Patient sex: M
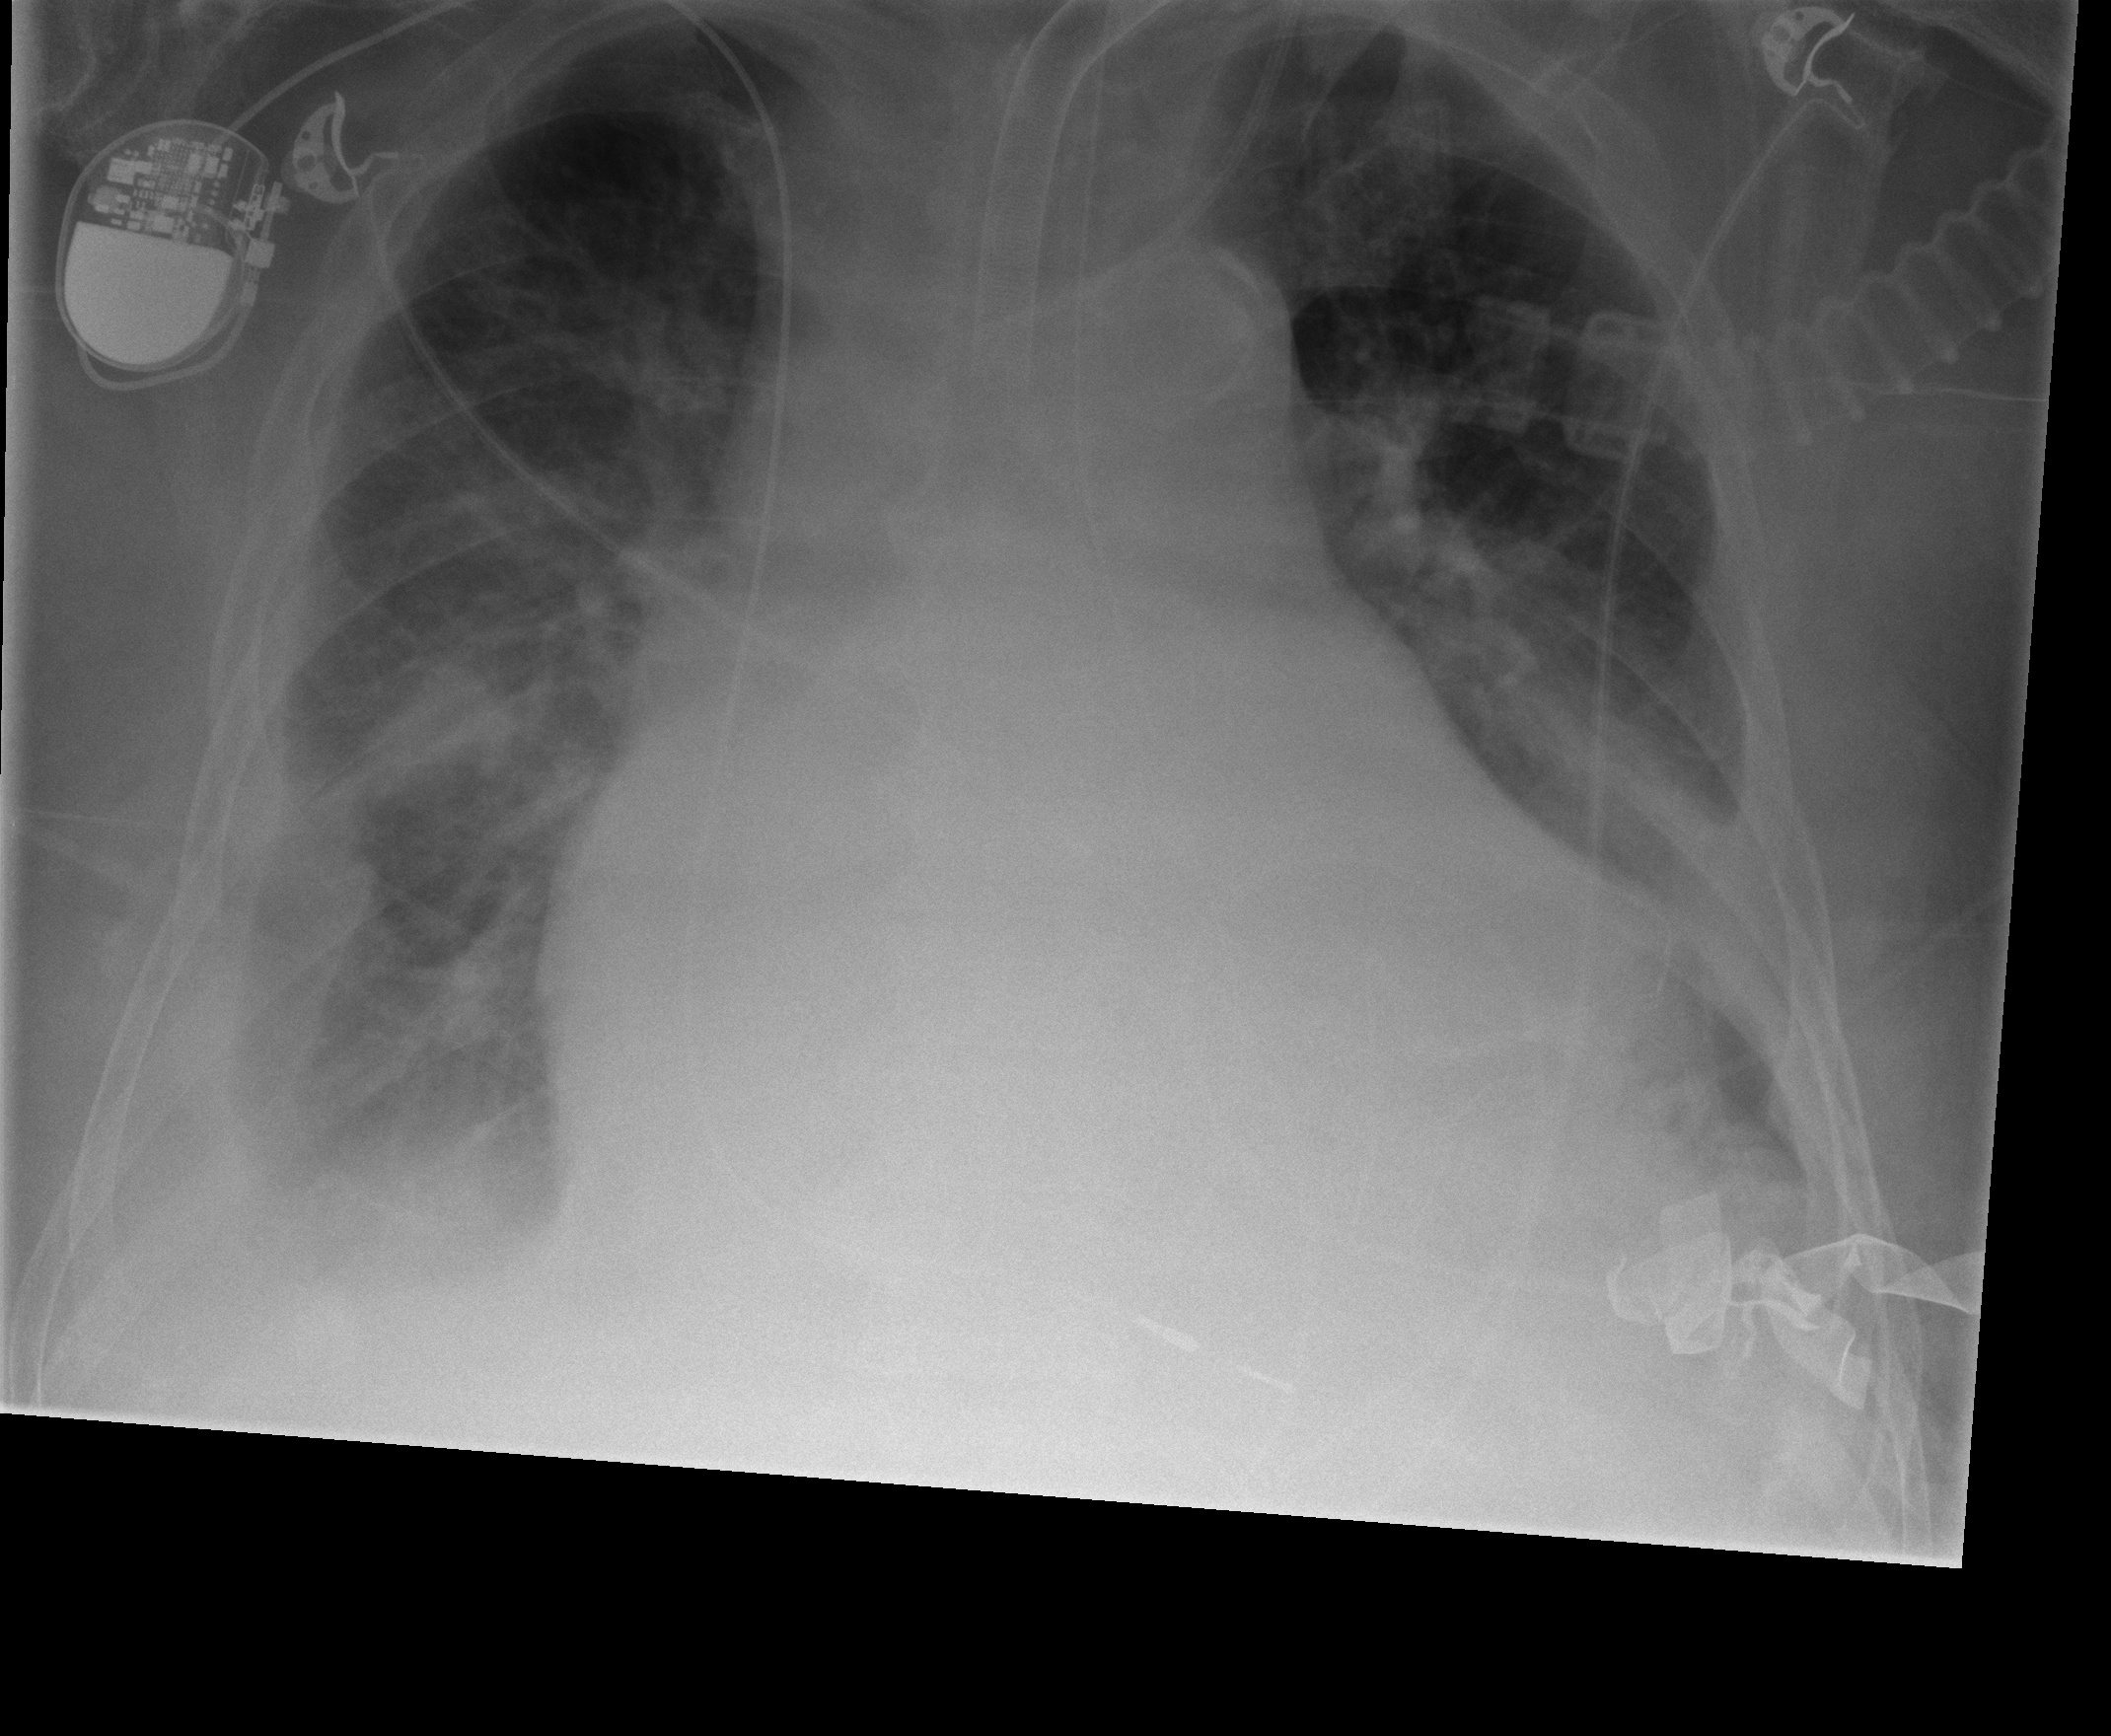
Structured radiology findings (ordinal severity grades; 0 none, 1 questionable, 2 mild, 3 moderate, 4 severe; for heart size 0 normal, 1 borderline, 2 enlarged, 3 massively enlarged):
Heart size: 2
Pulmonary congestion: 2
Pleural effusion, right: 2
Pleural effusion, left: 2
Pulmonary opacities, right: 0
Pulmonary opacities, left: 0
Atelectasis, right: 2
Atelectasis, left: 2